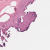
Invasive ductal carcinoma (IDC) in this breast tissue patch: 0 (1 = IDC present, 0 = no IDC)